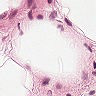
Metastatic tissue present: no